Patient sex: M
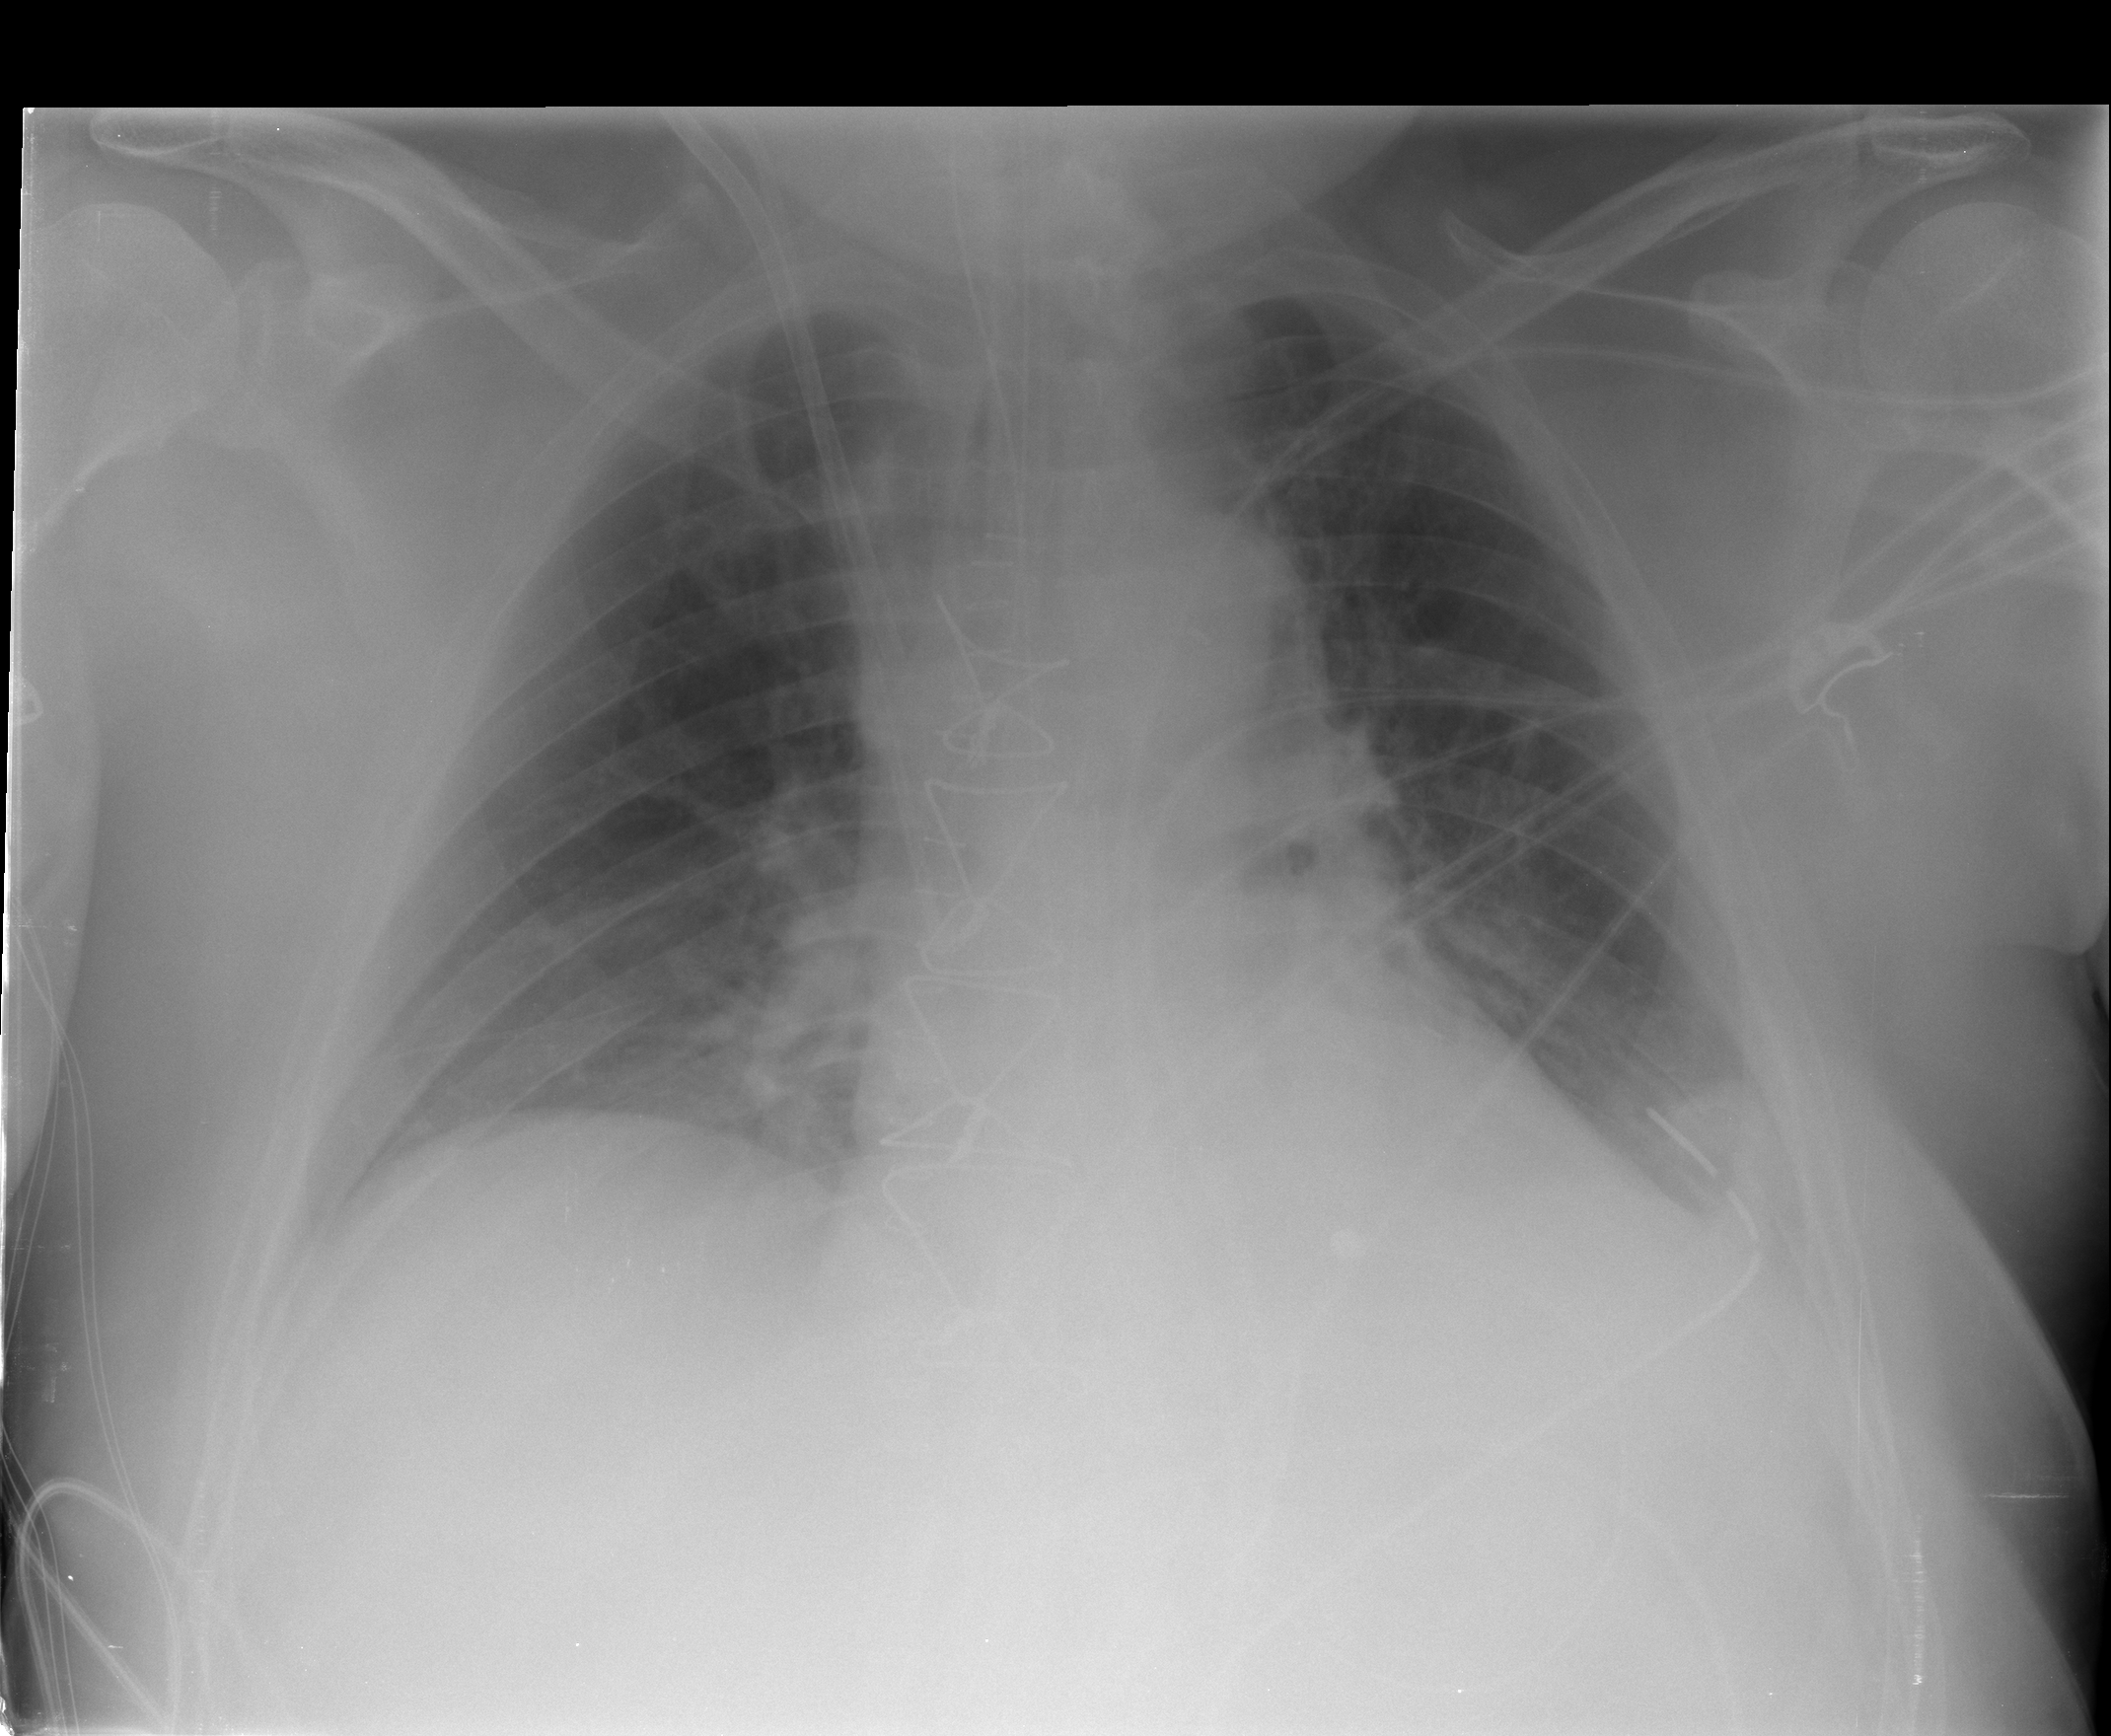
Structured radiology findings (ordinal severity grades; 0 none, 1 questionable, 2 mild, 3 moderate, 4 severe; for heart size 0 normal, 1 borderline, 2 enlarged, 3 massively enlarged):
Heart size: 0
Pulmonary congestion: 2
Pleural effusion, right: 1
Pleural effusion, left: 2
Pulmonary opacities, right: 0
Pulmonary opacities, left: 0
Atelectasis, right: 2
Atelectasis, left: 2